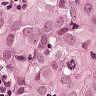
Metastatic tissue present: yes